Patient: sex F, age 54
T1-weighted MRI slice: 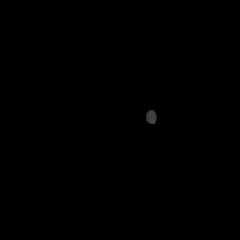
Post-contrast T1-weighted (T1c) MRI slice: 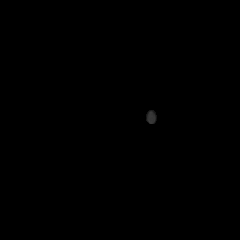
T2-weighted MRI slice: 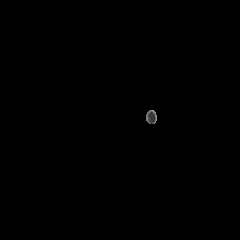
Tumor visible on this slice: no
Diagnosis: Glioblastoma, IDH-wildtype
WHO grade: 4